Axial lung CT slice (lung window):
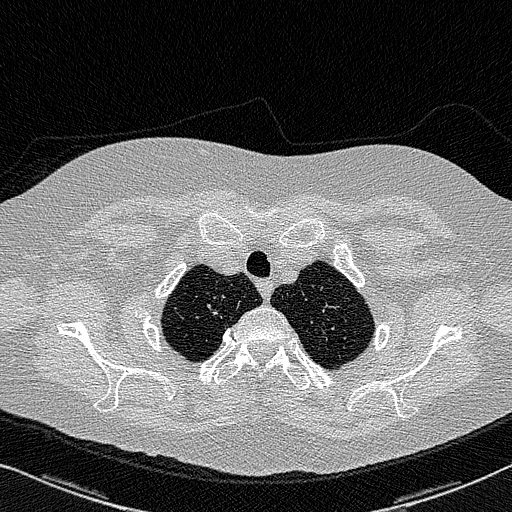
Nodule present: no